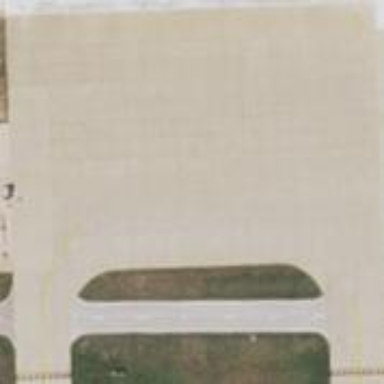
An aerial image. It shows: Apron at the airport.